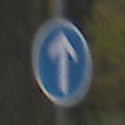
Verkehrszeichen: VorgeschriebeneFahrtrichtungGeradeaus
Umgebung: Outdoor, Nature
Tageszeit: MorningAfternoon
Wetter: Overcast
Licht: Natural
Jahreszeit: Autumn
Kontrast: LowContrast